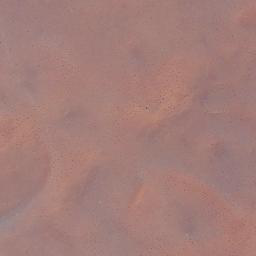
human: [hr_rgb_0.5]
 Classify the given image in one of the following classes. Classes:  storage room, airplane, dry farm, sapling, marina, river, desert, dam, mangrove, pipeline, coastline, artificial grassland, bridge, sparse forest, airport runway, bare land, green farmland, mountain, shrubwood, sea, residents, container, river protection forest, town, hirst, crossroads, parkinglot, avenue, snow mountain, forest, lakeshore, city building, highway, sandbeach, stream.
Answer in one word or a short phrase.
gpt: desert